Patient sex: F
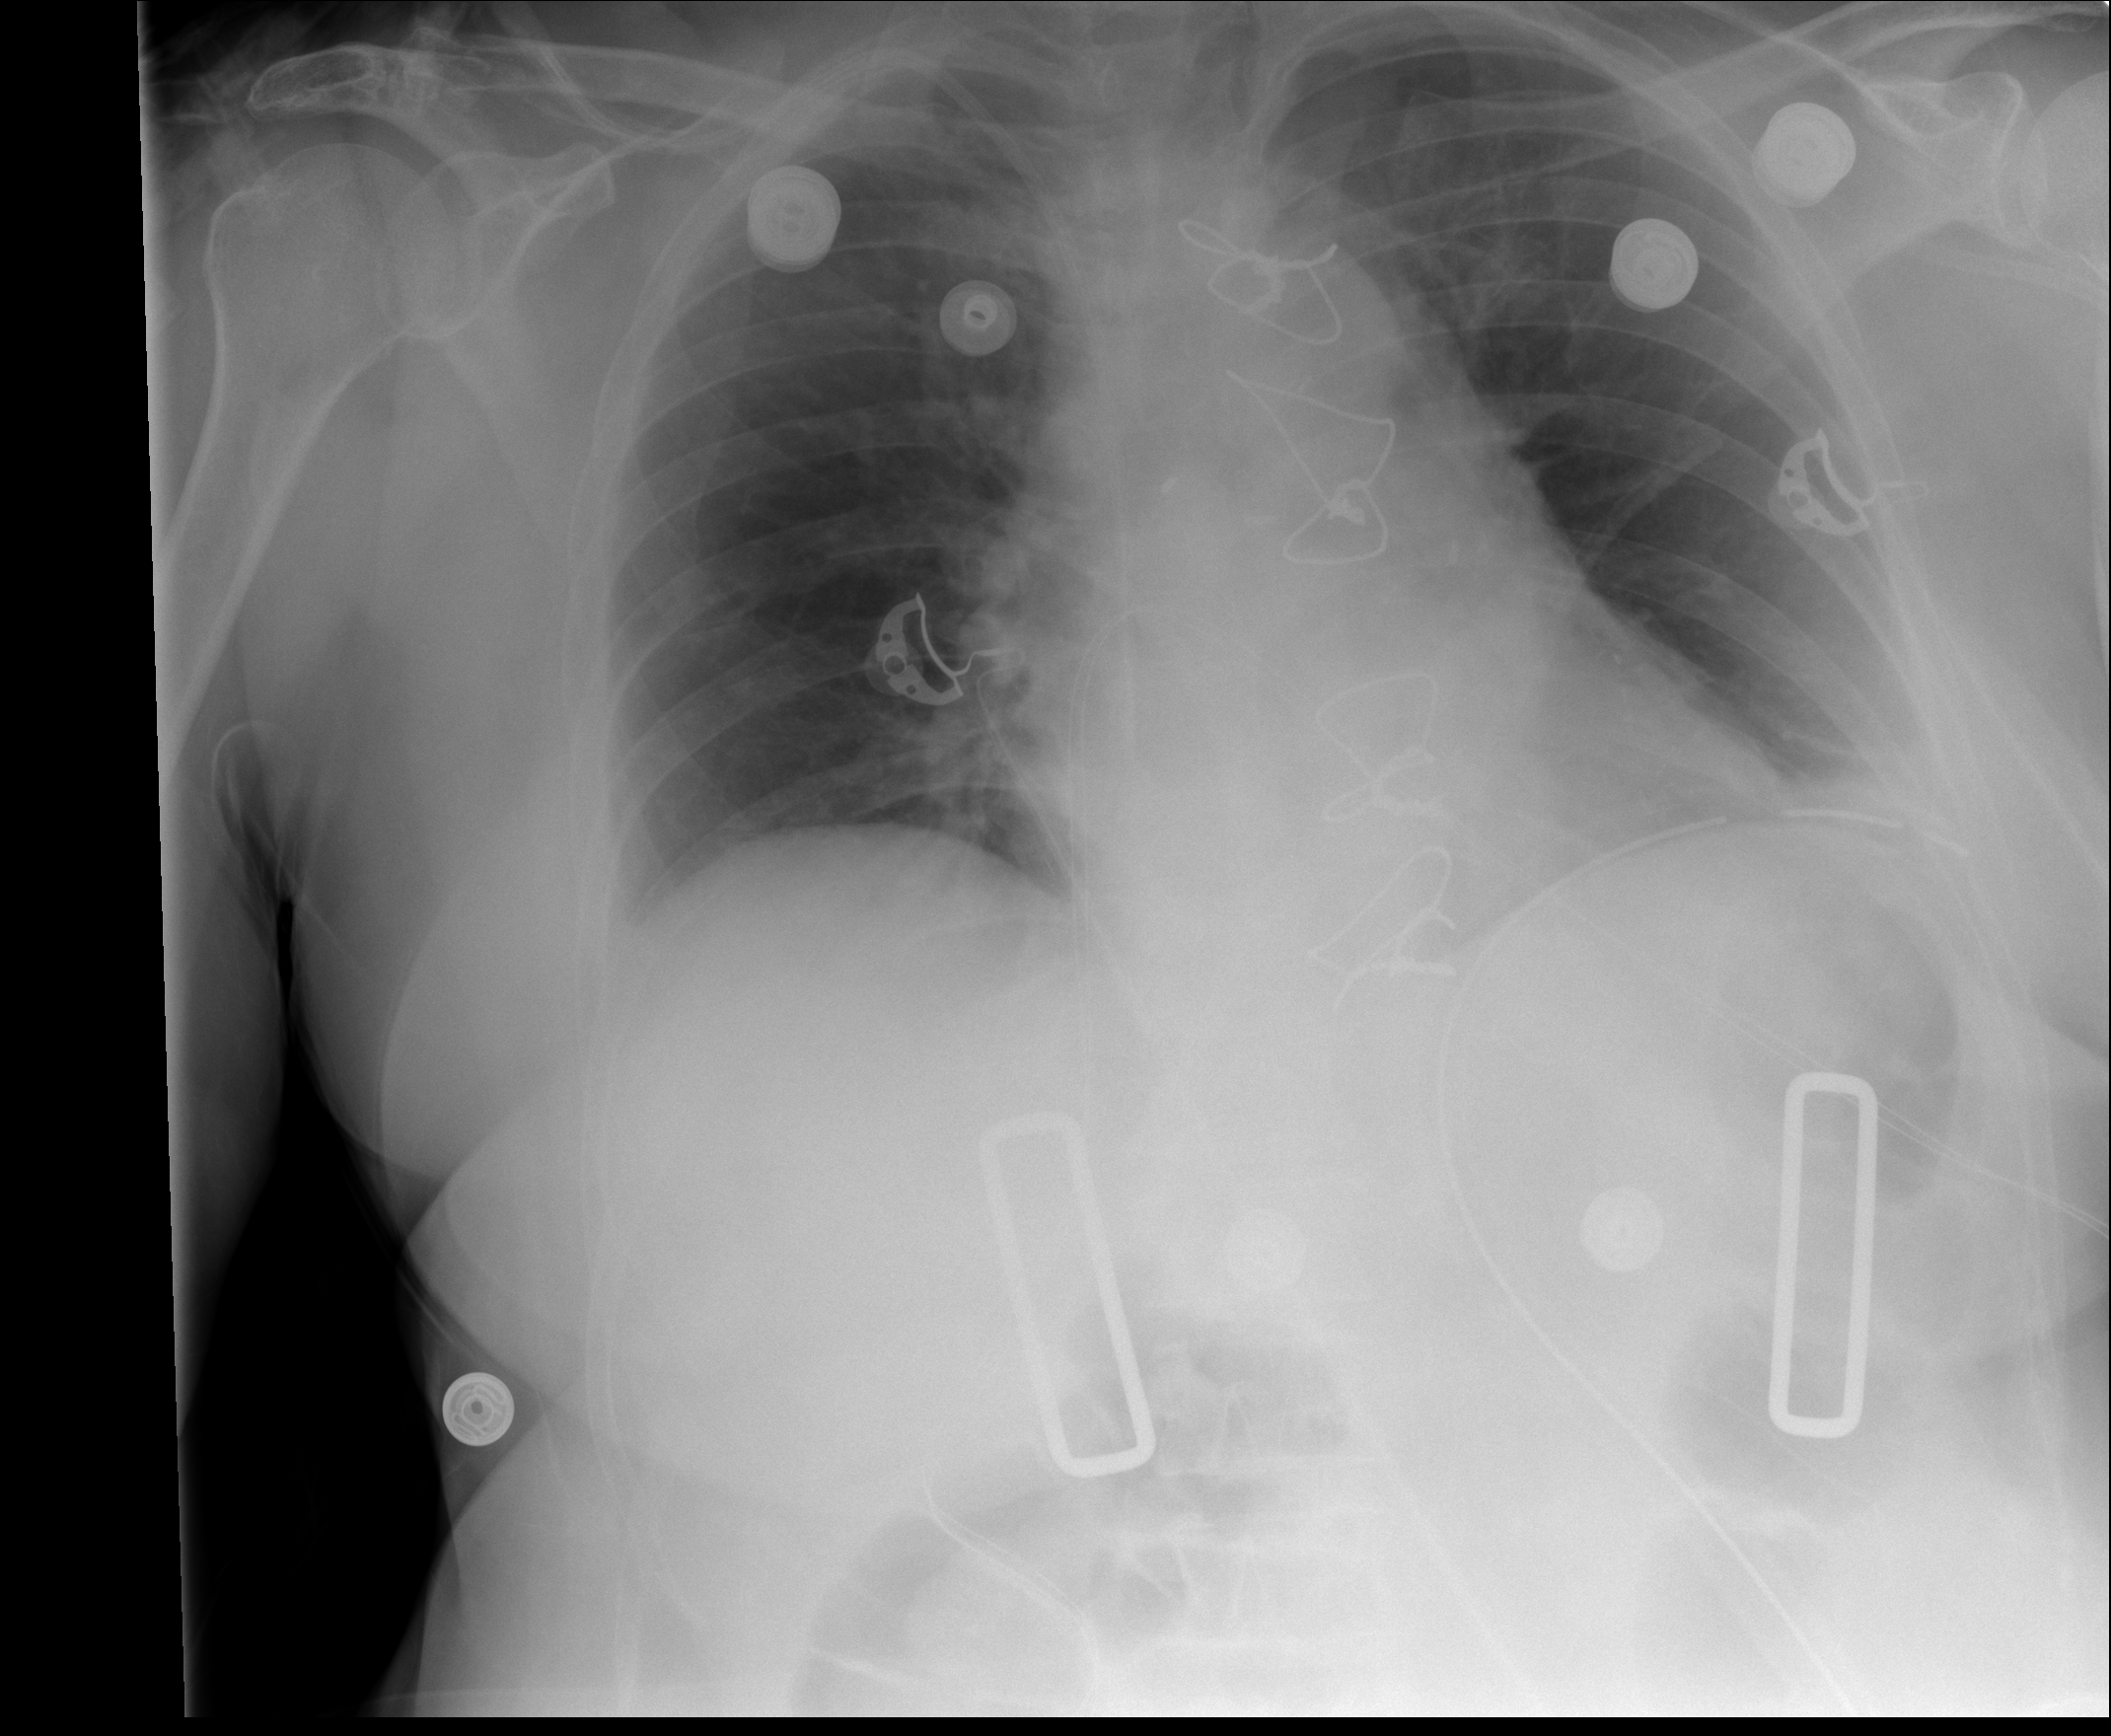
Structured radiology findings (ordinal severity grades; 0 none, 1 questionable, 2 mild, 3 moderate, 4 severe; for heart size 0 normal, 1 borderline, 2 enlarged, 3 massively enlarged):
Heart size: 0
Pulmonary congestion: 2
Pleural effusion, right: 0
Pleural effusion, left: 0
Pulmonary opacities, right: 0
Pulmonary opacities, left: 0
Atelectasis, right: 0
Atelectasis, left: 0